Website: home-depot
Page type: account-selection
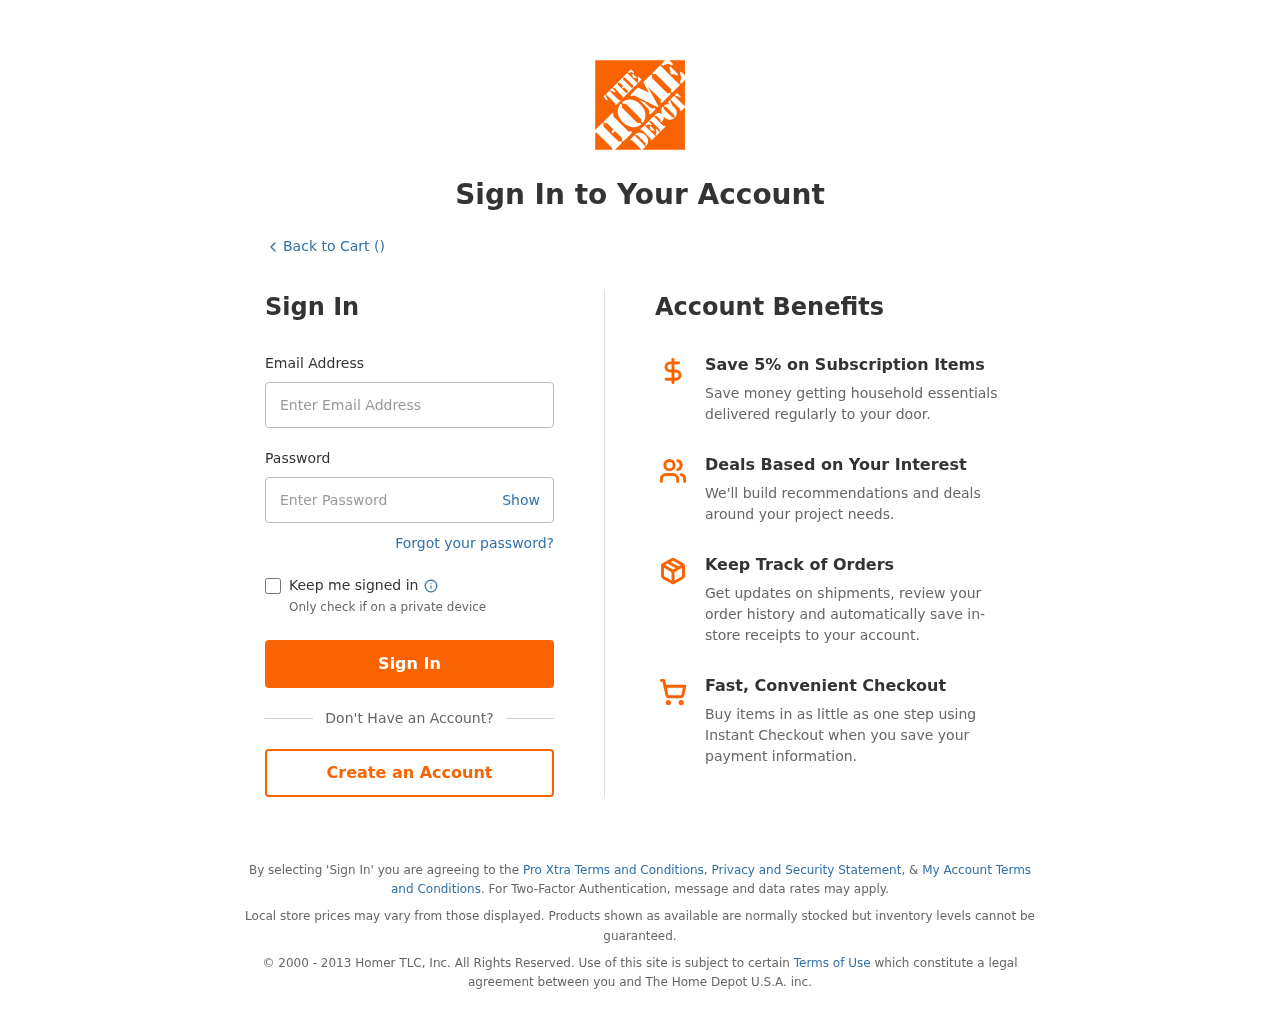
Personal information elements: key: PII_LOGIN_USERNAME
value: karen5844